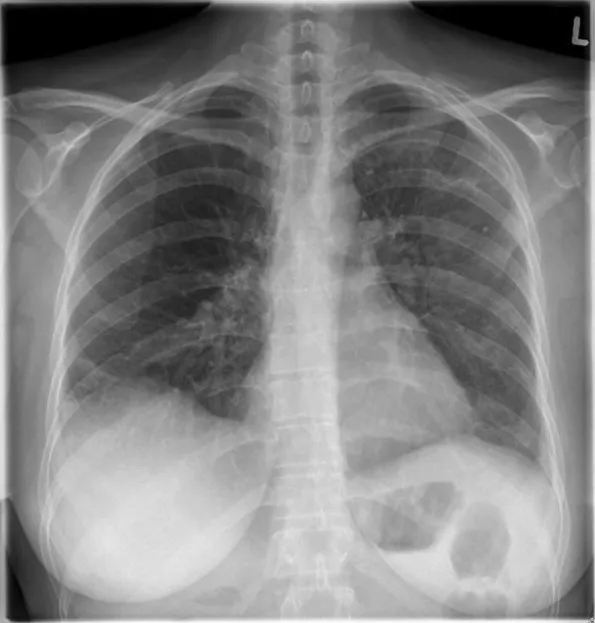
Standard chest radiography performed on the day of discharge from the hospital. Approximately one month after corticosteroid therapy, a dramatic improvement of pneumonic inflammation was observed with amelioration of bilateral infiltrates. Absence of pleural effusions.
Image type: radiology (x_ray)